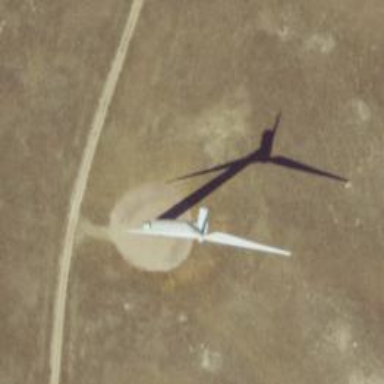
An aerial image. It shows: Wind power generator employing wind turbines.